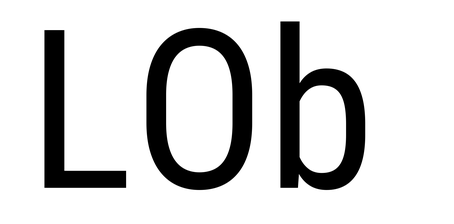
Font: Roboto_Condensed_Regular